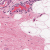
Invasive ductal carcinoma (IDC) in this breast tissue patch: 0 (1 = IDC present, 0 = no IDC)